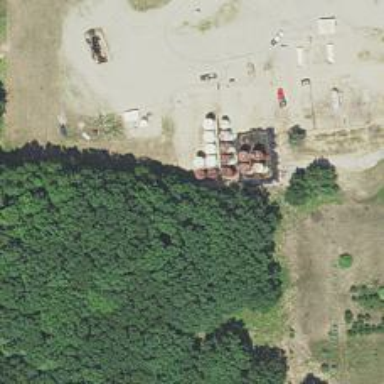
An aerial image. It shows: Storage tank that is man-made.